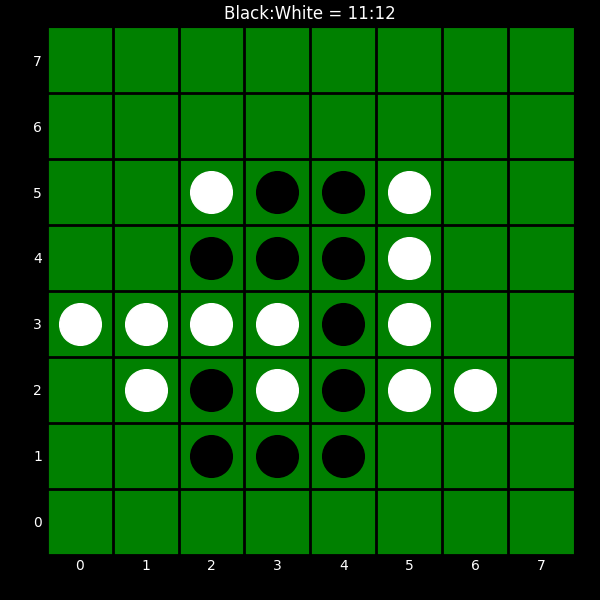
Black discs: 11
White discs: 12